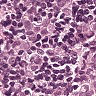
Metastatic tissue present: yes